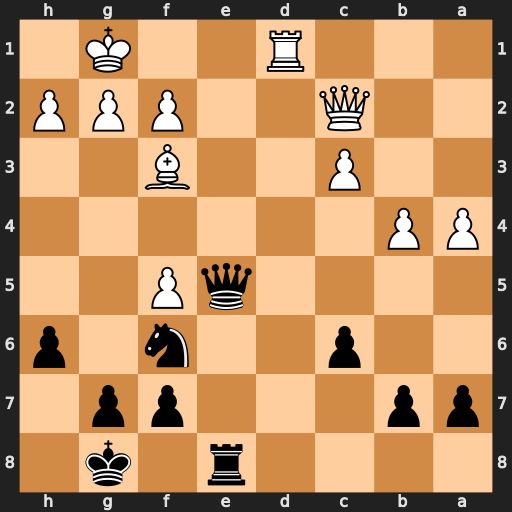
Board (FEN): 4r1k1/pp3pp1/2p2n1p/4qP2/PP6/2P2B2/2Q2PPP/3R2K1
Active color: b
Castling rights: -
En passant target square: -
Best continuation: Qe1+ Rxe1 Rxe1#